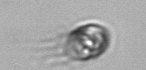
Label: Balanion